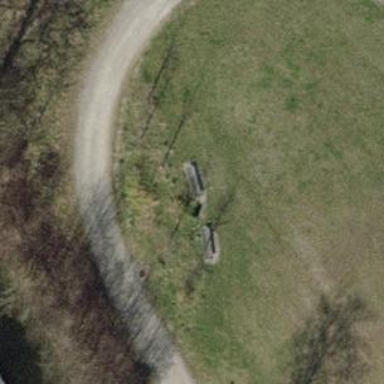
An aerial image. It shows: Brown bench.